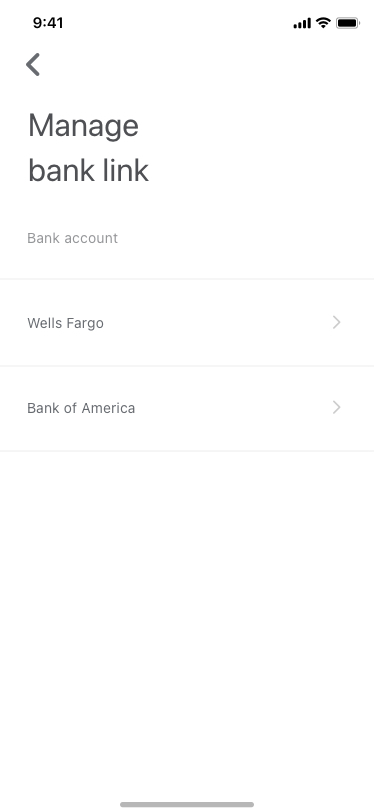
Text in this UI design:
Manage
bank link
Wells Fargo
Bank of America
Bank account